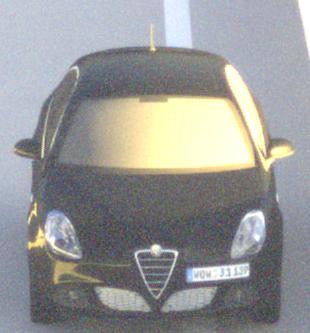
Make: Alfa Romeo
Model: Giulietta 1.4 TB 16V
Detailed model: Giulietta (940)
Model produced from: 2010/05
Model produced until: 2013/03
Doors: 5
Color: black
Road condition: dry road
Daytime: sunrise or sunset
Contrast: high contrast